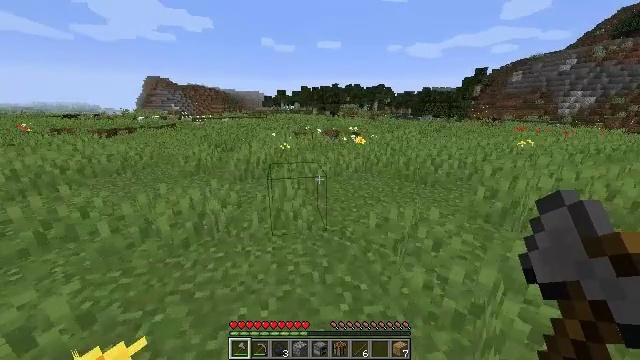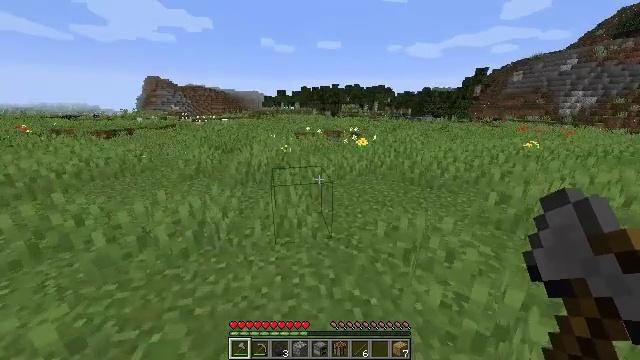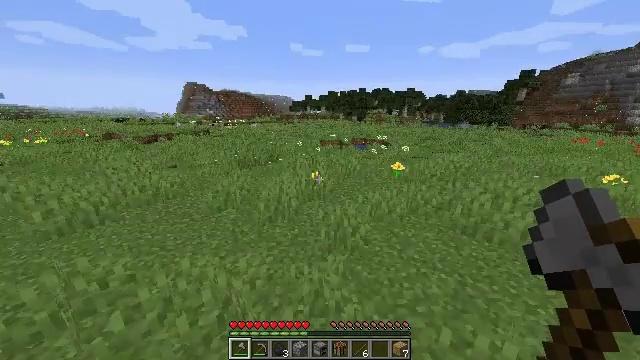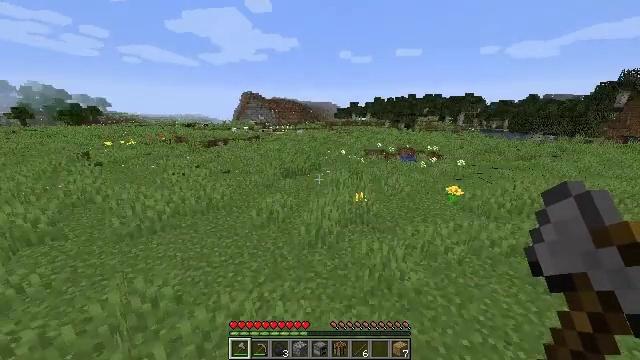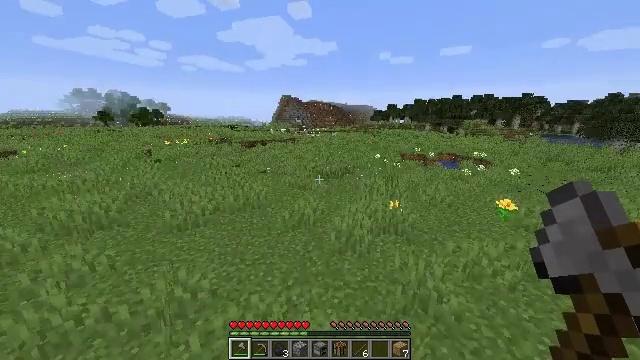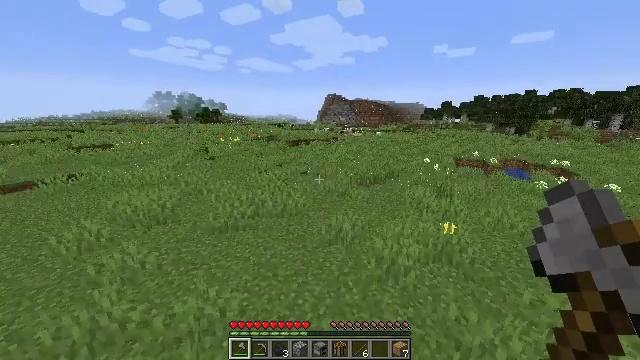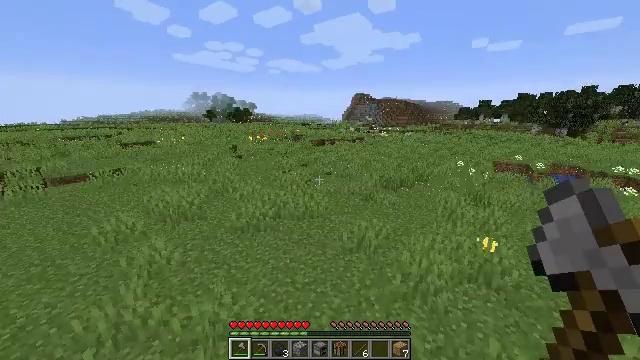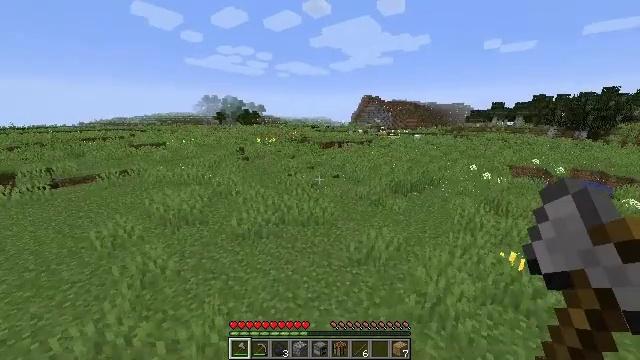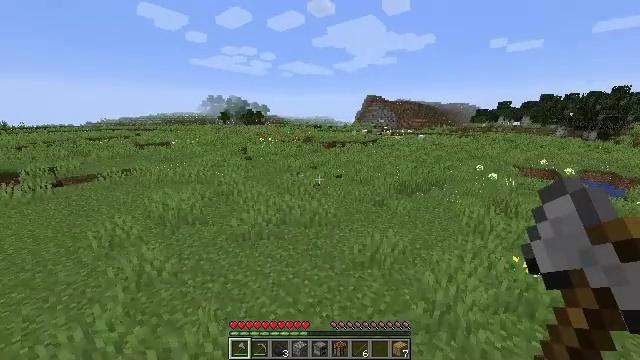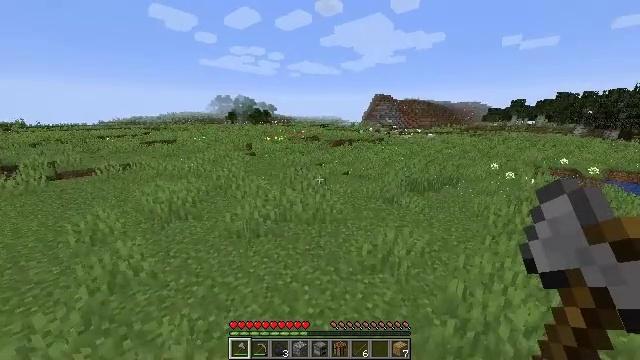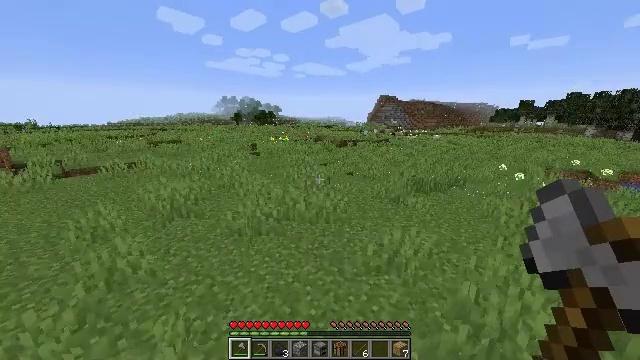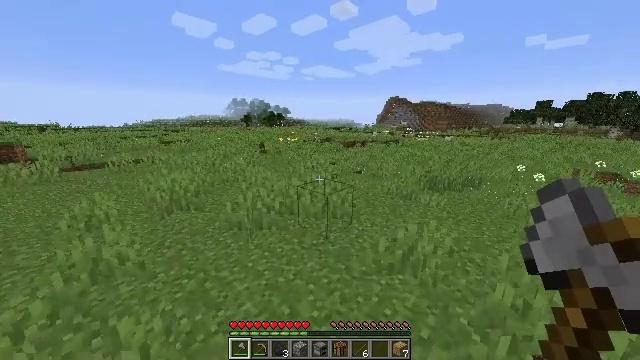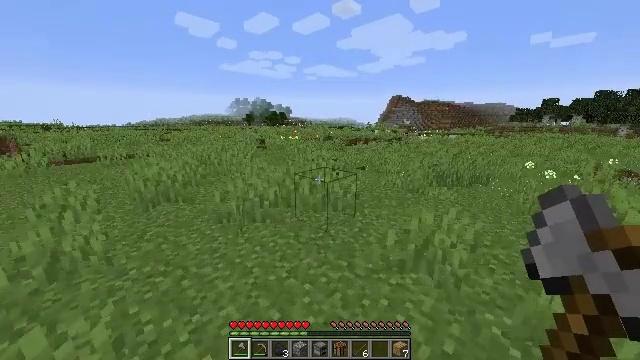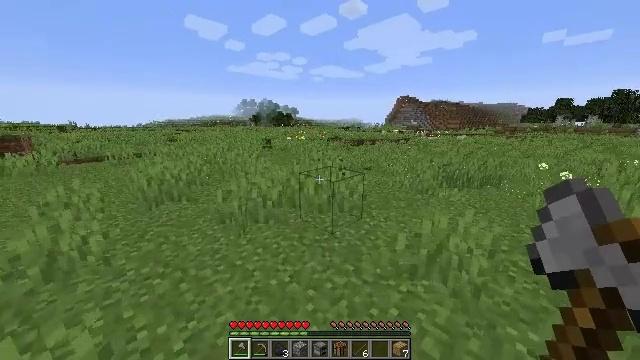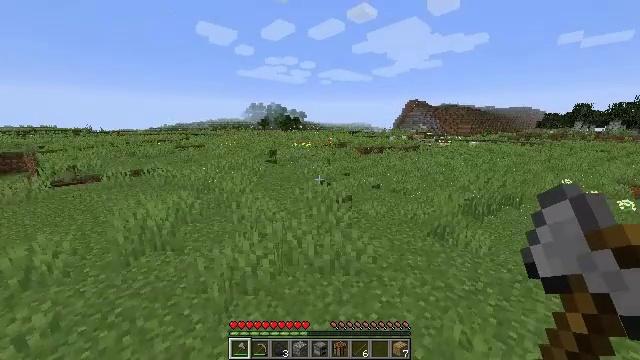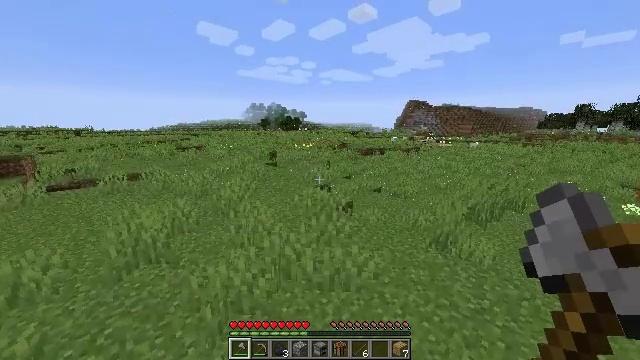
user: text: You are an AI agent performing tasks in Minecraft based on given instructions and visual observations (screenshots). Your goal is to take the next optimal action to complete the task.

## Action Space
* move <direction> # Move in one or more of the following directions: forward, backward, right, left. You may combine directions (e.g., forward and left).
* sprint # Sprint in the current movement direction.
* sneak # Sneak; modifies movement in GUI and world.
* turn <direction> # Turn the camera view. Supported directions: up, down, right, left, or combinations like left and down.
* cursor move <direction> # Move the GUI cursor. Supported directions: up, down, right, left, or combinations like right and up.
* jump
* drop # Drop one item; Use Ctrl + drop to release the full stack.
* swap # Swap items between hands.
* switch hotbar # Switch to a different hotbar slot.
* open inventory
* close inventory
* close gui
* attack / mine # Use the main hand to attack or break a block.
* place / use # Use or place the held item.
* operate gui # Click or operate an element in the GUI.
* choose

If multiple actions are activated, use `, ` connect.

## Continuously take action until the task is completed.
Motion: motion action
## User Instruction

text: Collect tall grass by breaking it.
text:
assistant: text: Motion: move forward and move left, sprint, jump
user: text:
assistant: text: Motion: move forward and move left, sprint, turn left, jump
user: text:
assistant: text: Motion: move forward and move left, sprint, turn left and up, jump
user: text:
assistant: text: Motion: move forward and move left, sprint, turn left, jump
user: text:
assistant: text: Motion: move forward and move left, sprint, turn left, jump
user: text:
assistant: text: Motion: move forward and move left, sprint, turn left, jump
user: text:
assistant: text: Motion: move forward and move left, sprint, turn left, jump
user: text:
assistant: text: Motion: move forward, sprint, jump
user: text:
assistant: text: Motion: move forward, sprint, turn left, jump
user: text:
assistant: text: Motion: move forward, sprint, turn left, jump
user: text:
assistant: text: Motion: move forward, sprint, turn left, jump
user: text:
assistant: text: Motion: move forward, sprint, jump
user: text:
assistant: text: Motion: move forward, sprint, turn left, jump
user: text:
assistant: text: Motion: move forward, sprint, turn left, jump
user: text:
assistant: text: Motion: move forward, sprint, jump
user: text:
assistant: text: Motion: move forward, sprint, jump
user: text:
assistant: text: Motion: move forward, sprint, turn left, jump
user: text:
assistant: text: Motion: move forward, sprint, turn left, jump
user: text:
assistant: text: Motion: move forward, sprint, jump
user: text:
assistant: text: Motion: move forward, sprint, turn left, jump
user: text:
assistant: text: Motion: move forward, sprint, turn left, jump
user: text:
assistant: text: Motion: move forward, sprint, turn left, jump
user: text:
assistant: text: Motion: move forward, sprint, turn left and down, jump
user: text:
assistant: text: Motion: move forward, sprint, turn left, jump
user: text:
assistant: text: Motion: move forward, sprint, jump
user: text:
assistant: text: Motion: move forward, sprint, jump
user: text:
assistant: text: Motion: move forward, sprint, jump
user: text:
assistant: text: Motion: move forward, sprint, jump
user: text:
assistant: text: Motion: move forward, sprint, jump
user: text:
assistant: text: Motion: move forward, sprint, jump